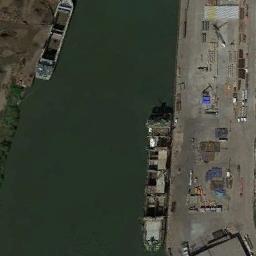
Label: ship